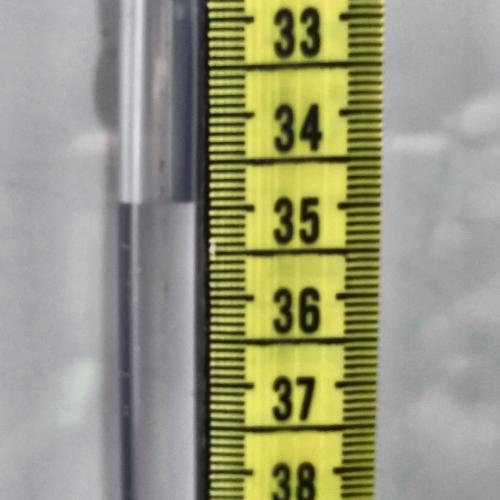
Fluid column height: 34.9 cm